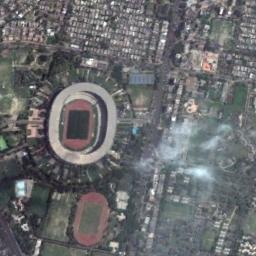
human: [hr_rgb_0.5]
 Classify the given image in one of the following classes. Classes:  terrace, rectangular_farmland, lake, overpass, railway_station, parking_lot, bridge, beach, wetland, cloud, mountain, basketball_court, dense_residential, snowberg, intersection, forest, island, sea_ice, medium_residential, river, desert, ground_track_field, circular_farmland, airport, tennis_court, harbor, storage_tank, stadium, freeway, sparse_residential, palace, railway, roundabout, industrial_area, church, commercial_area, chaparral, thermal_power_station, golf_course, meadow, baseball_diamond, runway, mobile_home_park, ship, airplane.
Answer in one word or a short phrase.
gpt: stadium